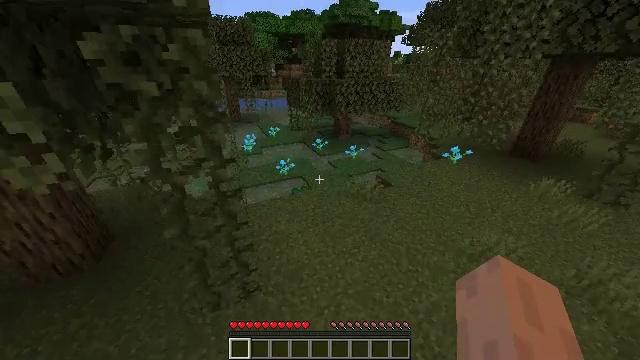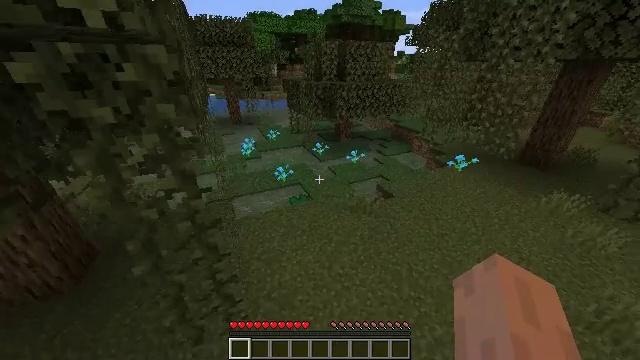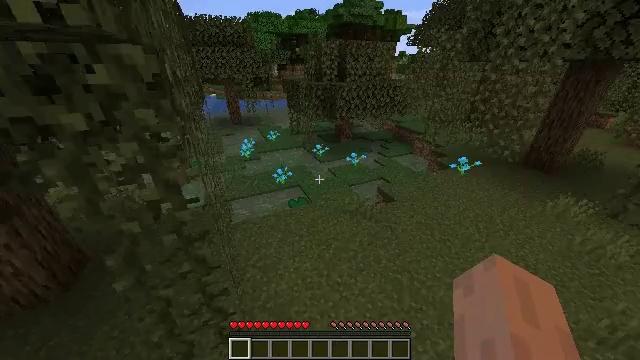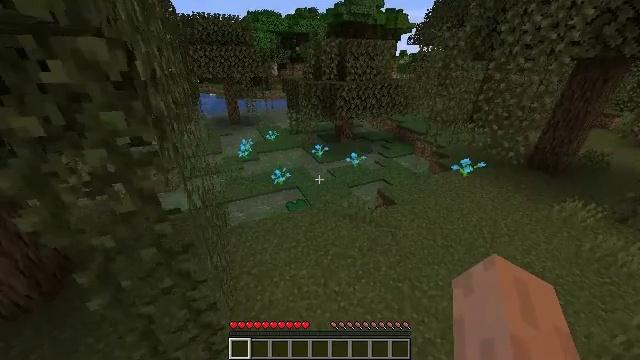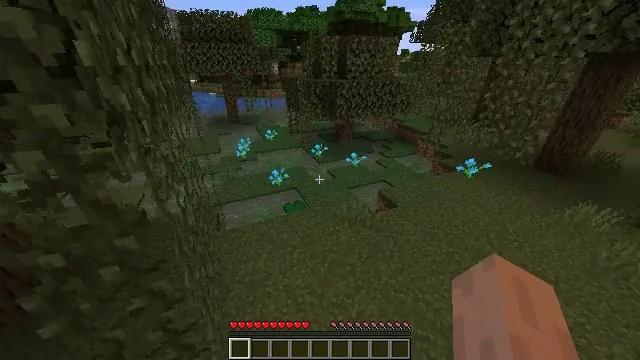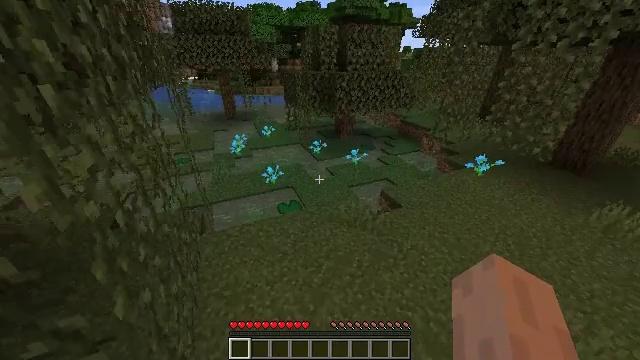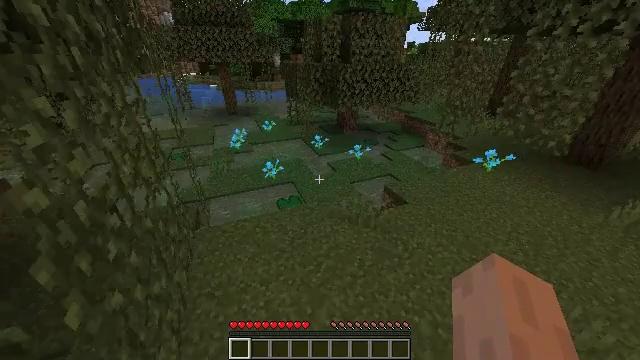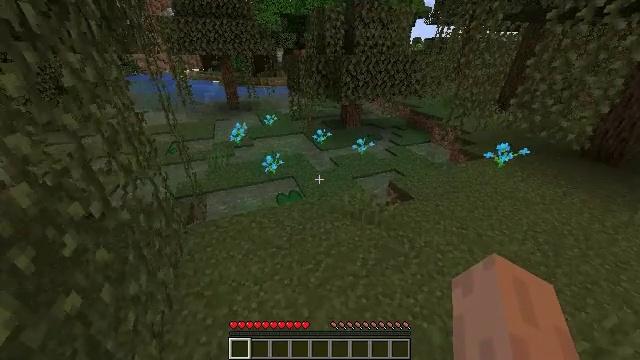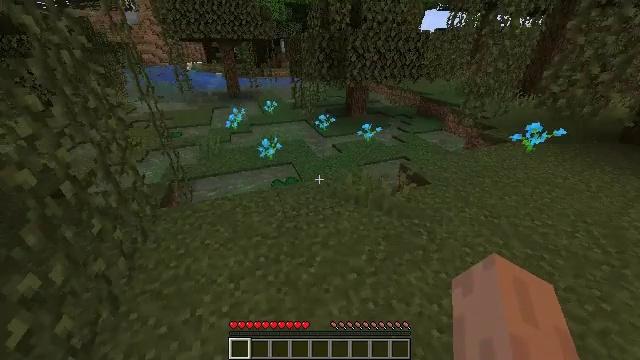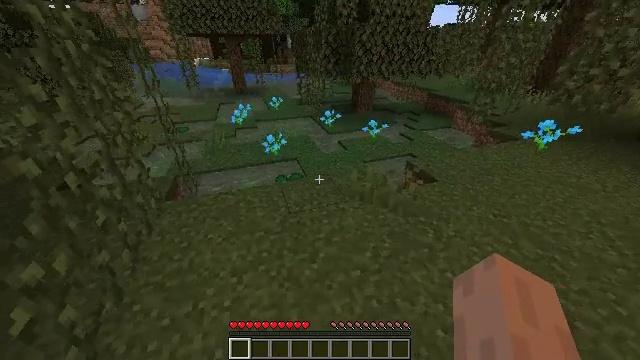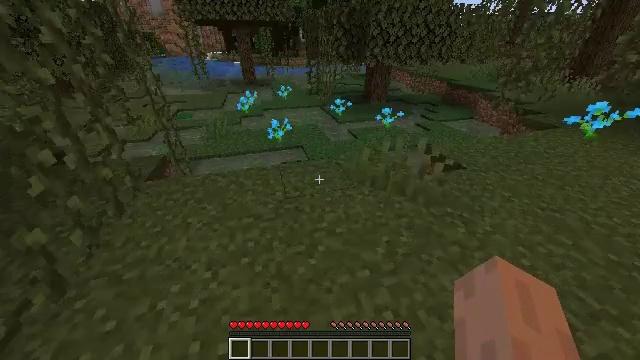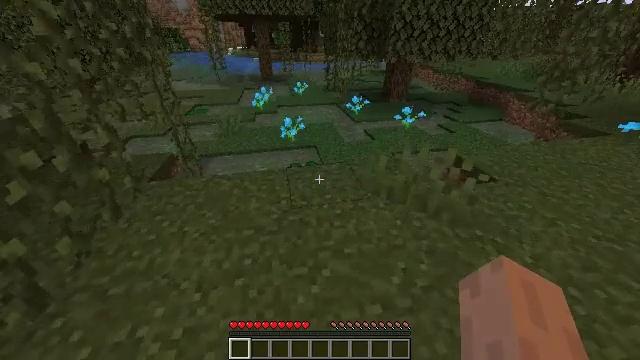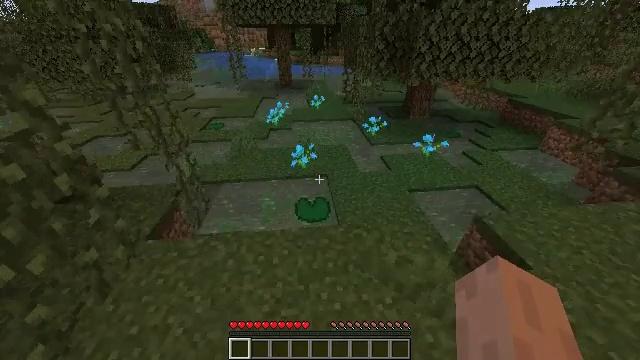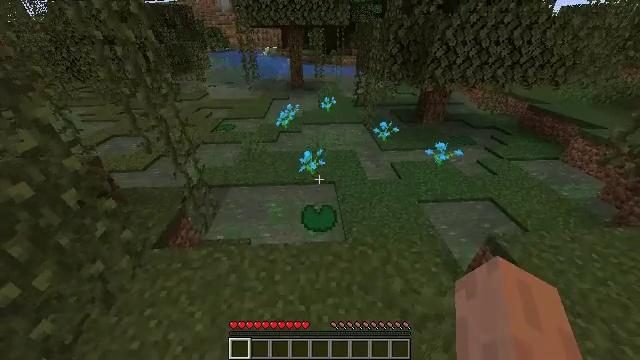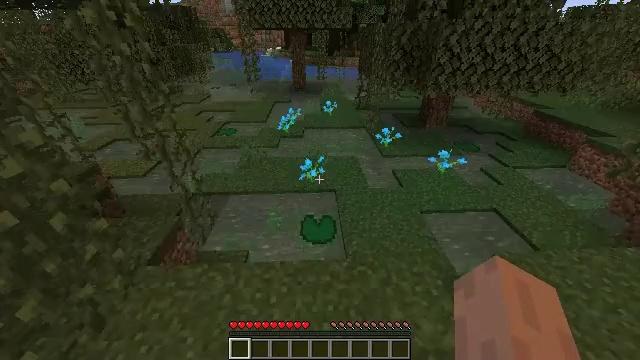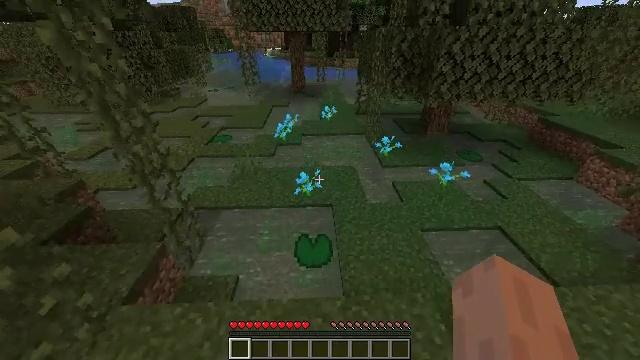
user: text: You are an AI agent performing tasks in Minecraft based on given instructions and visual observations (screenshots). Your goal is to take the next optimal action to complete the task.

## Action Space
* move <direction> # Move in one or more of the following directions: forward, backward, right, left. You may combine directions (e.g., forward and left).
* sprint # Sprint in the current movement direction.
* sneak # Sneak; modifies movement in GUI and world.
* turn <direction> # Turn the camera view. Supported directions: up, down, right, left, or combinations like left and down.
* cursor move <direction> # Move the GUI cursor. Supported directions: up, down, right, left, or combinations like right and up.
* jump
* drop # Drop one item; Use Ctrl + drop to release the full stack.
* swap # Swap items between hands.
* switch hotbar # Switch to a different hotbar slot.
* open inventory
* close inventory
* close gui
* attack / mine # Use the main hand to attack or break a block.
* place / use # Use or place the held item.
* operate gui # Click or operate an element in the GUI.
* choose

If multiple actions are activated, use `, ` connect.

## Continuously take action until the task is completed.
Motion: motion action
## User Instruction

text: Collect blue orchid by hitting it.
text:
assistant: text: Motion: move forward, sprint, jump
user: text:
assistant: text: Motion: move forward, sprint, jump
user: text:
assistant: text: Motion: move forward, sprint, jump
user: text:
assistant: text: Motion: move forward, sprint, jump
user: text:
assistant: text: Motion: move forward, sprint, jump
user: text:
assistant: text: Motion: move forward, sprint, jump
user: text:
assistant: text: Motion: move forward, sprint, jump
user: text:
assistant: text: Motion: move forward, sprint, turn left, jump
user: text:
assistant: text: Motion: move forward, sprint, turn left, jump
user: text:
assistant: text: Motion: move forward, sprint, turn left, jump
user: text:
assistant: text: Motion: move forward, sprint, turn left, jump
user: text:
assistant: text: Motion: move forward, sprint, turn left, jump
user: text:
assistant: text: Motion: move forward, sprint, turn left, jump
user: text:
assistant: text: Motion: move forward, sprint, jump
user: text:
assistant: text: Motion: move forward, sprint, jump
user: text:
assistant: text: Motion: move forward, sprint, jump
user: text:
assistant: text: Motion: move forward, sprint, jump
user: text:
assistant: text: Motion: move forward, sprint, jump
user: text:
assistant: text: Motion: move forward, sprint, turn left and down, jump
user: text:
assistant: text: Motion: move forward, sprint, turn left and down
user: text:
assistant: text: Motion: move forward, turn left and down
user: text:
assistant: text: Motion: turn left
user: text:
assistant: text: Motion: turn left
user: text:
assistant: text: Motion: turn left
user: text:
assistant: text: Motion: turn left
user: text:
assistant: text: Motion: attack / mine
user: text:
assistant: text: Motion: attack / mine
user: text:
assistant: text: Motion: attack / mine
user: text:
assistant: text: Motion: no_op
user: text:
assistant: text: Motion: move forward